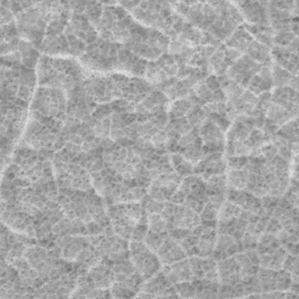
Label: frost